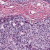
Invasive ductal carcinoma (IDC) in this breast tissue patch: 0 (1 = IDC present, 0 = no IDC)